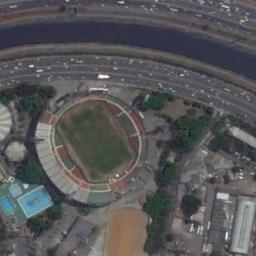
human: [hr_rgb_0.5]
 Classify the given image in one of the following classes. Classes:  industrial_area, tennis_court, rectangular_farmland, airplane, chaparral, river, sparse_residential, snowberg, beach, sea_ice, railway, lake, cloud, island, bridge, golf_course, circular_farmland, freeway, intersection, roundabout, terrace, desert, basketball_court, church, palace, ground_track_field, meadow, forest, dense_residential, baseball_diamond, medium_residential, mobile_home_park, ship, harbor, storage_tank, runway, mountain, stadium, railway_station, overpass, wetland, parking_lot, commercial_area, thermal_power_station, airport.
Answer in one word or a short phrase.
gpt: stadium